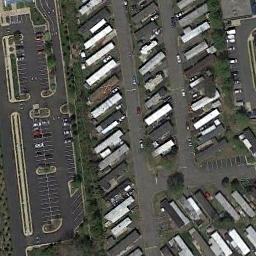
Label: residential